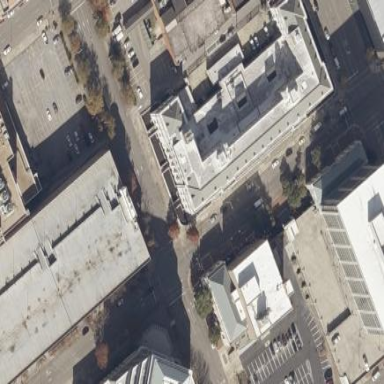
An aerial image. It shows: Courthouse building.